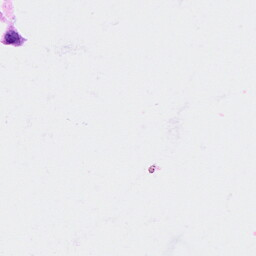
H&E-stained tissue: Ovarian